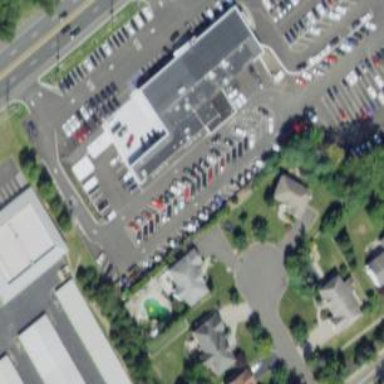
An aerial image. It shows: Car shop building.